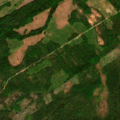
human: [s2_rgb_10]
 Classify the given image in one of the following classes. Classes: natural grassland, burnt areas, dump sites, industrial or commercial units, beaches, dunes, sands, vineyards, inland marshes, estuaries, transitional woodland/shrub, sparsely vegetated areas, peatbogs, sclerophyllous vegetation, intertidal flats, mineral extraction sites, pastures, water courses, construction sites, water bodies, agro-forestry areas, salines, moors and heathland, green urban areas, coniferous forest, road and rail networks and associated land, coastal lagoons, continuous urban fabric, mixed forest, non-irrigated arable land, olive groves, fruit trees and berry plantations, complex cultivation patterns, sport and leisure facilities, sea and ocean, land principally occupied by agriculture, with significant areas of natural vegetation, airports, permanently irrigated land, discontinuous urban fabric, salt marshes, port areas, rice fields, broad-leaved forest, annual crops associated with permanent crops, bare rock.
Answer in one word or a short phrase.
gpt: coniferous forest, transitional woodland/shrub